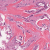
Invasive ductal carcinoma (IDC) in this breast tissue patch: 1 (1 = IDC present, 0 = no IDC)